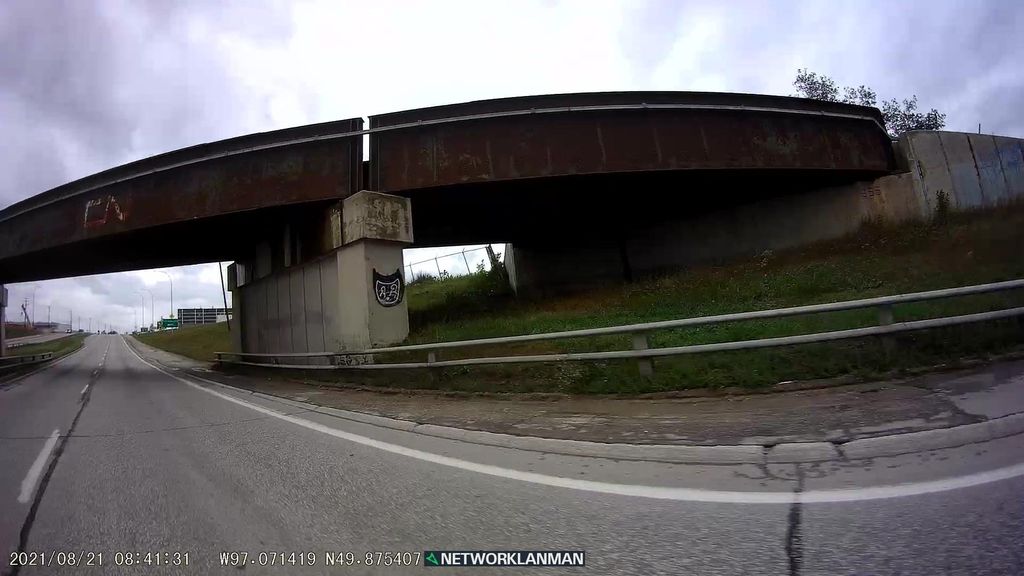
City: winnipeg